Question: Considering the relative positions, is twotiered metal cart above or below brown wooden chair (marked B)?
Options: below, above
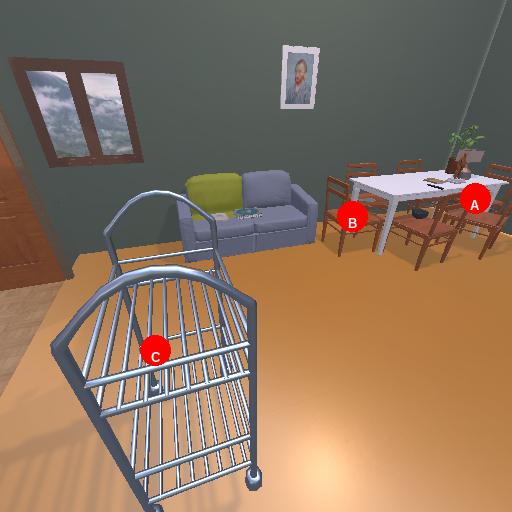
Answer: below